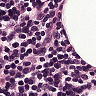
Metastatic tissue present: no